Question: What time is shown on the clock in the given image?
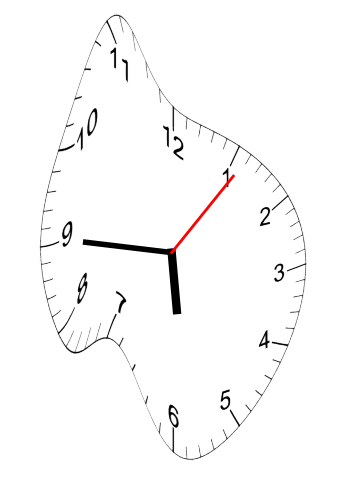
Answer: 05:45:06